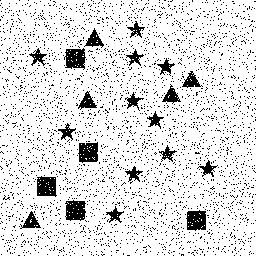
Squares: 5
Triangles: 5
Stars: 11
Total shapes: 21